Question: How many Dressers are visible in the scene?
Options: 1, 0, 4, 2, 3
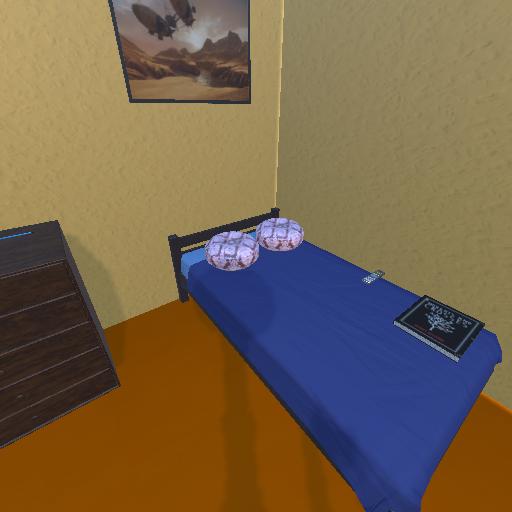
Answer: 1